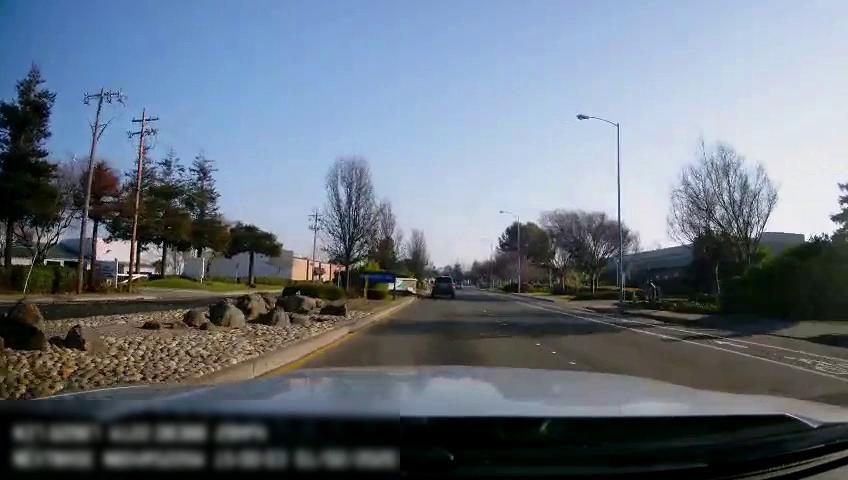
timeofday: Day
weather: Sunny
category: Drivable Space
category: Drivable Space
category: Vehicles | SUV
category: Lanes | Alternate Lane
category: Lanes | Current Lane
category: Lanes | Current Lane
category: Lanes | Alternate Lane